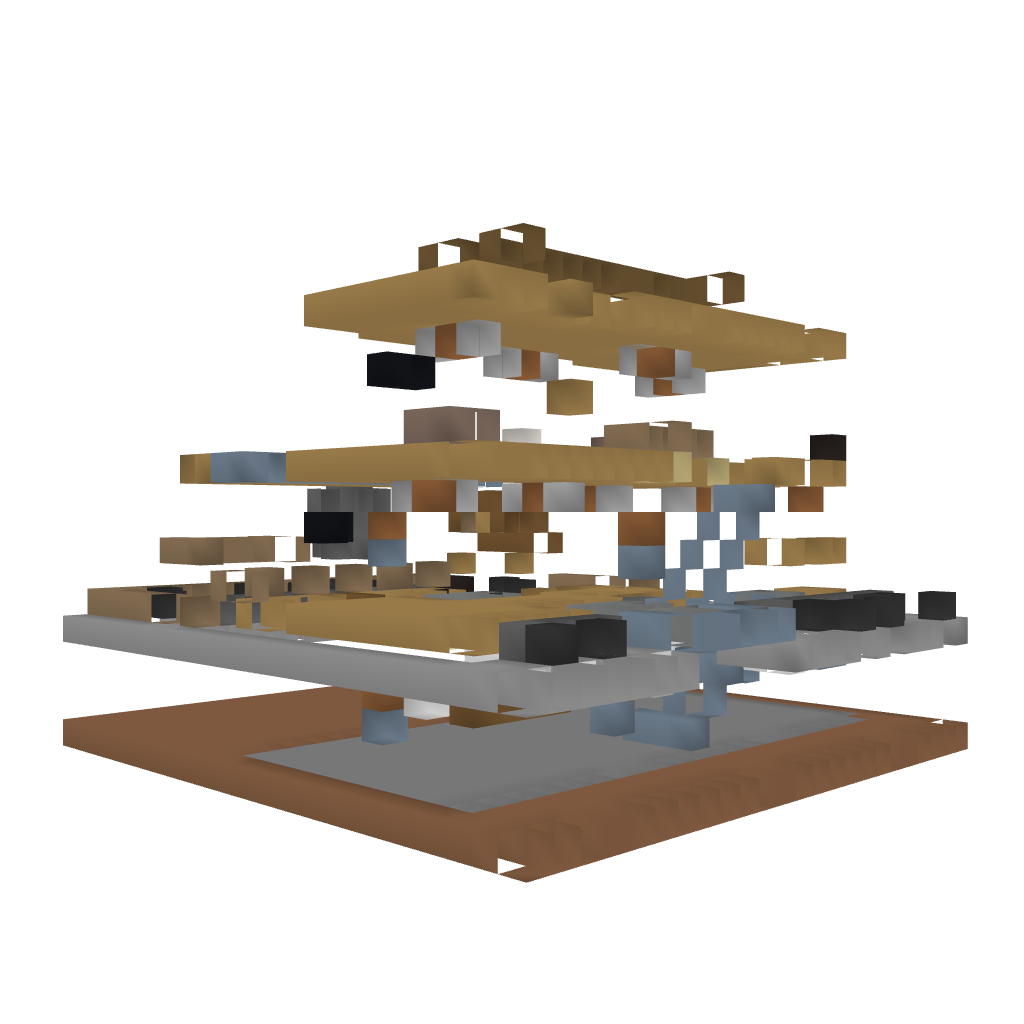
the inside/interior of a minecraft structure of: Middle-class Modern I-shaped House with Backyard